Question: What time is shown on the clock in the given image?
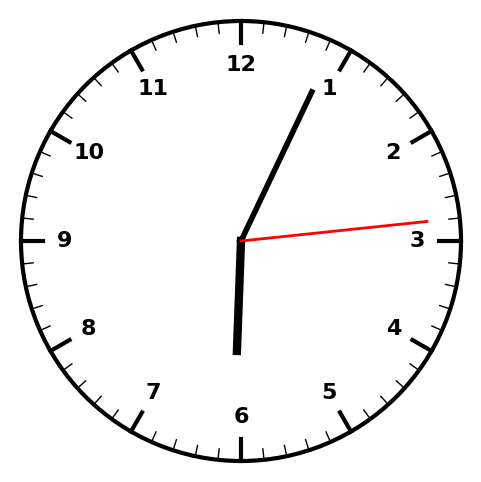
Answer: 06:04:14